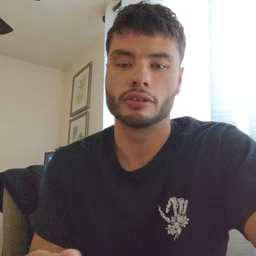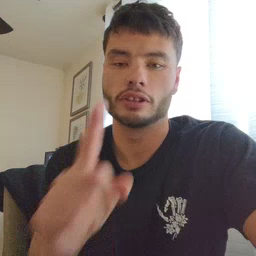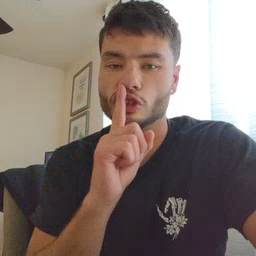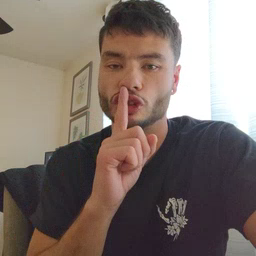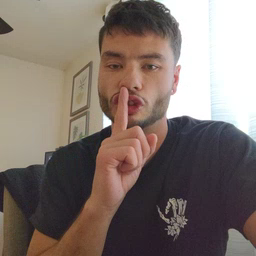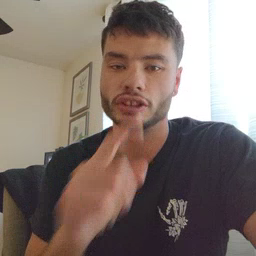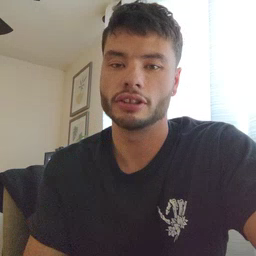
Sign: shhh